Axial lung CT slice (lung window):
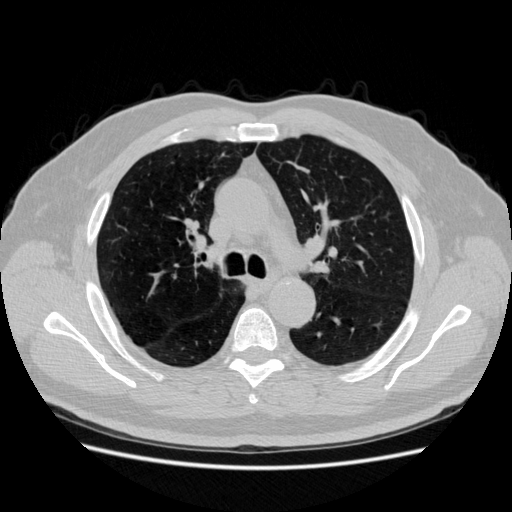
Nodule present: no